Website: slack
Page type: billing-address
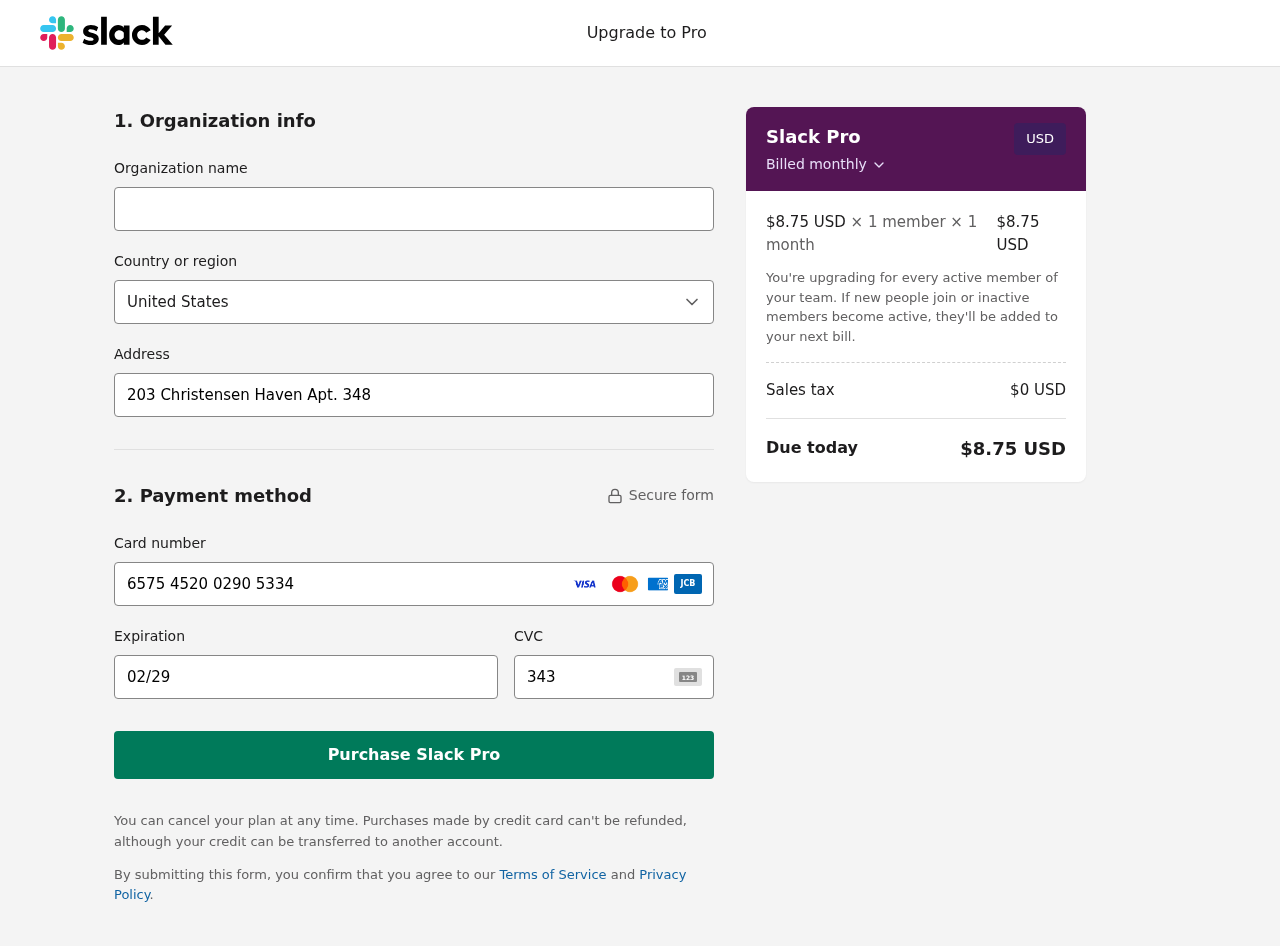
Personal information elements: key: PII_CARD_CVV
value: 343
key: PII_CARD_EXPIRY
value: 02/29
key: PII_CARD_NUMBER
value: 6575 4520 0290 5334
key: PII_COUNTRY
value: United States
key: PII_STREET
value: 203 Christensen Haven Apt. 348
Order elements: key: ORDER_PRICE_PER_MEMBER
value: $8.75 USD
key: ORDER_MEMBER_COUNT
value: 1
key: ORDER_MONTH_COUNT
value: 1
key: ORDER_SUBTOTAL
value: $8.75 USD
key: ORDER_TAX
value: $0
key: ORDER_TOTAL
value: $8.75 USD